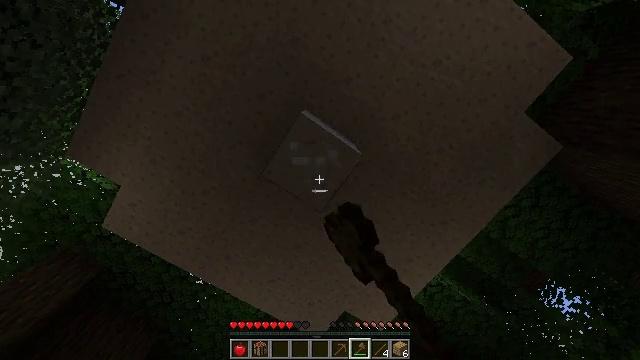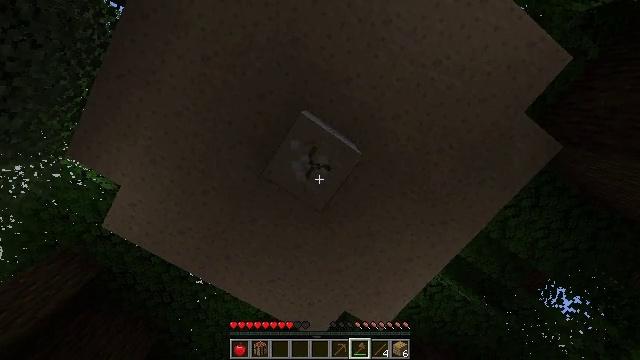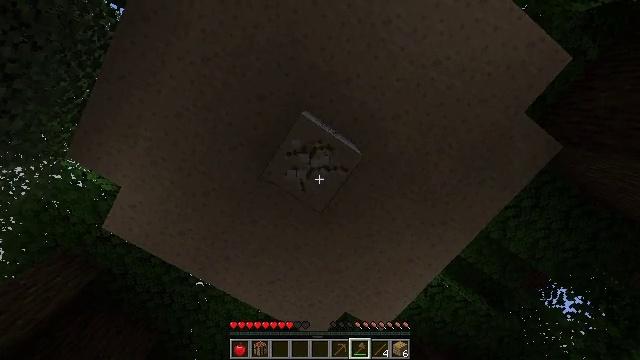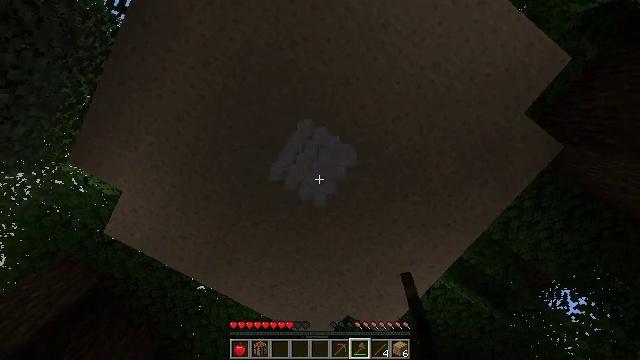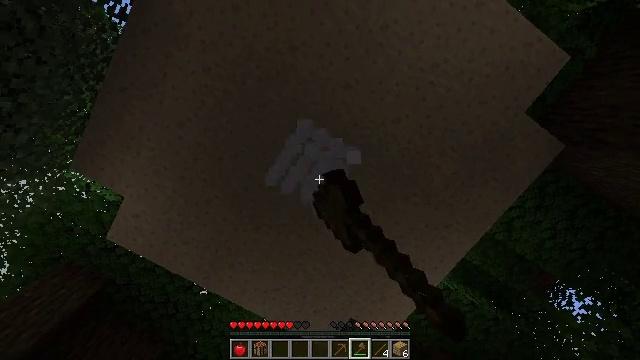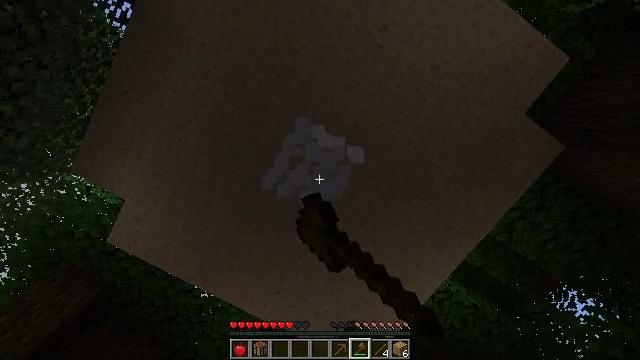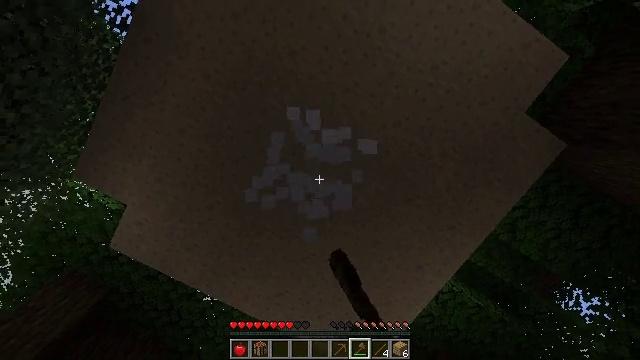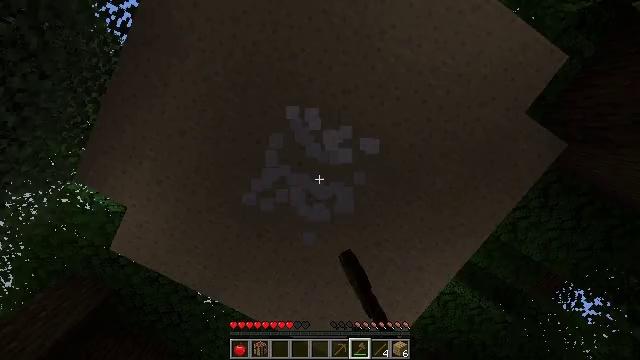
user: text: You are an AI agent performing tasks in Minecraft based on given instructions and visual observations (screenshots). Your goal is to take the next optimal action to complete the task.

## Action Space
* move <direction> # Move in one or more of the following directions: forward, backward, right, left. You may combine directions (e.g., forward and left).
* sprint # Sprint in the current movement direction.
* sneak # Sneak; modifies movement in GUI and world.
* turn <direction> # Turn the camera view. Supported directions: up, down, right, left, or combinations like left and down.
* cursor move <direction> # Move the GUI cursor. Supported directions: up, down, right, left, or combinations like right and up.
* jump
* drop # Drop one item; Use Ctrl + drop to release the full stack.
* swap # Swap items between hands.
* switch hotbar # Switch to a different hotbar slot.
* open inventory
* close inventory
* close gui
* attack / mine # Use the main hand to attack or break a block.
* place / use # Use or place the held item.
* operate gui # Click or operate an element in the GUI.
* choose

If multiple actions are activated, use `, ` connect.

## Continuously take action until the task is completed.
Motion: motion action
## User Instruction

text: Harvest the mushroom stem for materials.
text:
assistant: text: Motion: attack / mine
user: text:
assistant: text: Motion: attack / mine
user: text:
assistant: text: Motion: attack / mine
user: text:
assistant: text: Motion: attack / mine
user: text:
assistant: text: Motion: attack / mine
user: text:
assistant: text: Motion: attack / mine
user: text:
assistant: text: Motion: attack / mine
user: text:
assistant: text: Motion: attack / mine